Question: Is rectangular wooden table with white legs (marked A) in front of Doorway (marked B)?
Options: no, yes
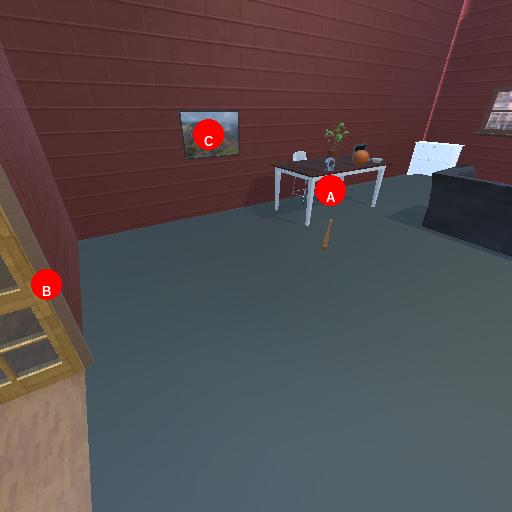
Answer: no